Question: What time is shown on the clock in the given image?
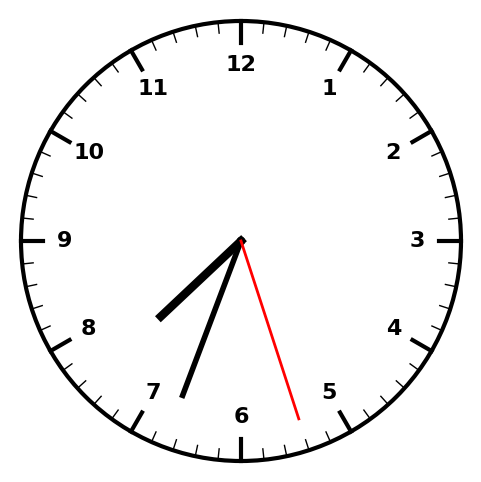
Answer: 07:33:27